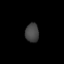
Tissue: lung
Cell type: Endothelial cells
Senescence score: 0.5529
Nuclear area (px): 250
Mean DAPI intensity: 68.956